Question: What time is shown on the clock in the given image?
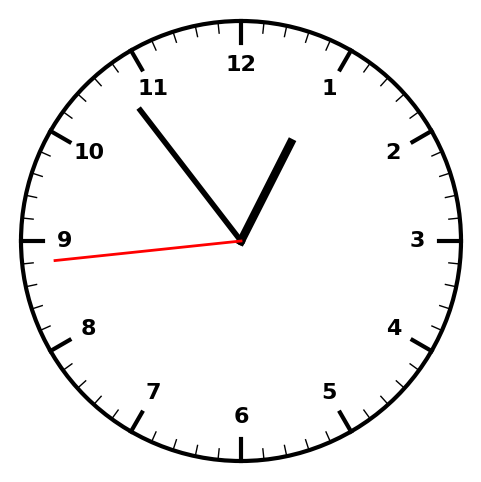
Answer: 12:53:44